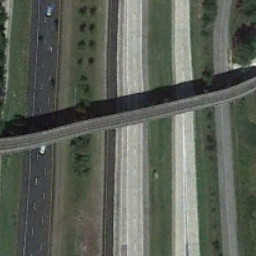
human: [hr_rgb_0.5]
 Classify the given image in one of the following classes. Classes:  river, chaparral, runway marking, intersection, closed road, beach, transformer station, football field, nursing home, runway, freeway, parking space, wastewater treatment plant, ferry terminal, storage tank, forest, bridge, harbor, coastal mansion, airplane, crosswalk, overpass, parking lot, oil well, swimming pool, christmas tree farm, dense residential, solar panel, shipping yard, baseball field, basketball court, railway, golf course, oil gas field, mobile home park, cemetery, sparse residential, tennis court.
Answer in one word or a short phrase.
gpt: overpass